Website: home-depot
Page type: stored-credit-cards
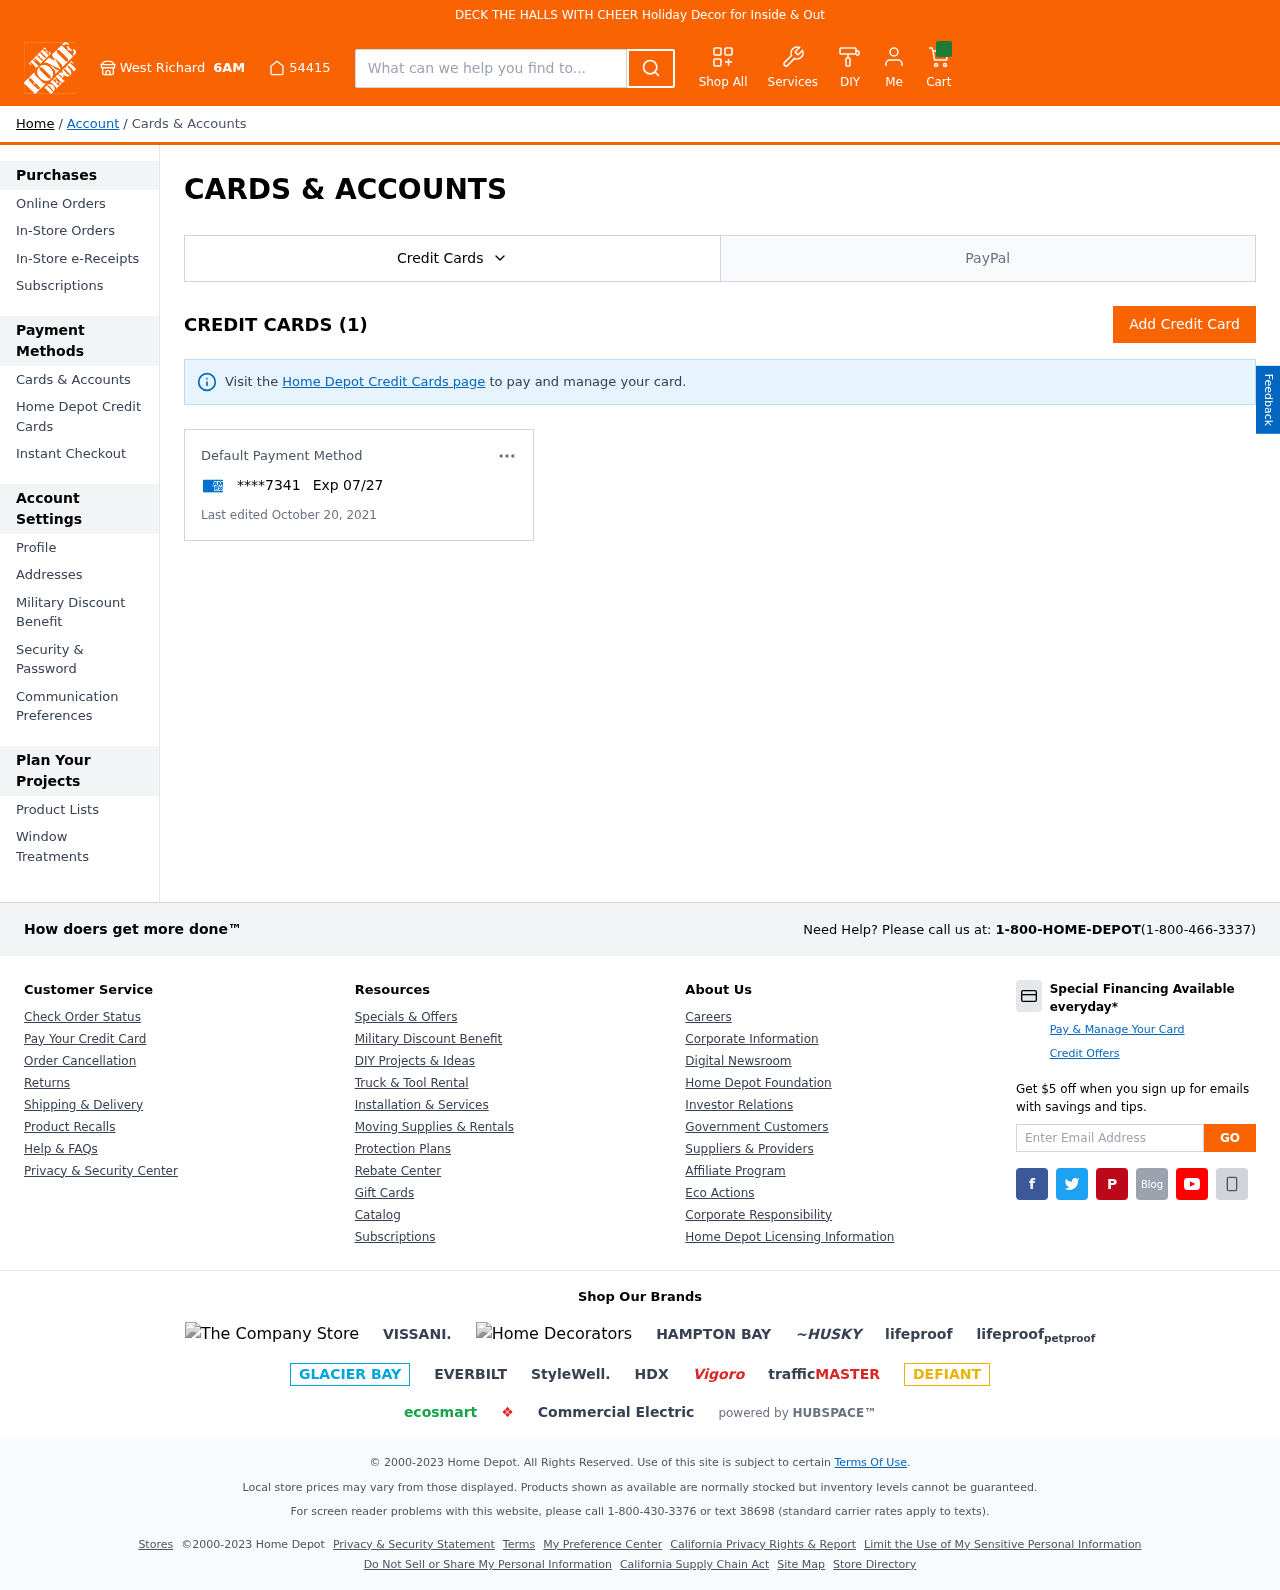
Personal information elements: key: PII_CARD_EXPIRY
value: Exp 07/27
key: PII_CARD_LAST4
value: ****7341
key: PII_CITY
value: West Richard
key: PII_POSTCODE
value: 54415
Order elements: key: ORDER_DATE
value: October 20, 2021
Search elements: key: HEADER_SEARCH
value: What can we help you find to...